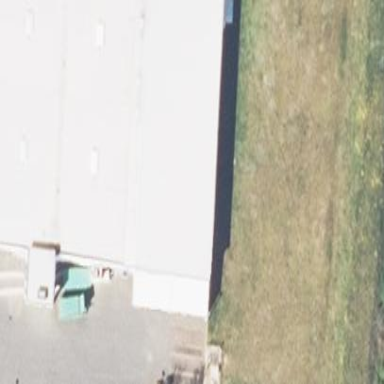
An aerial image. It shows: Manufacturing building.